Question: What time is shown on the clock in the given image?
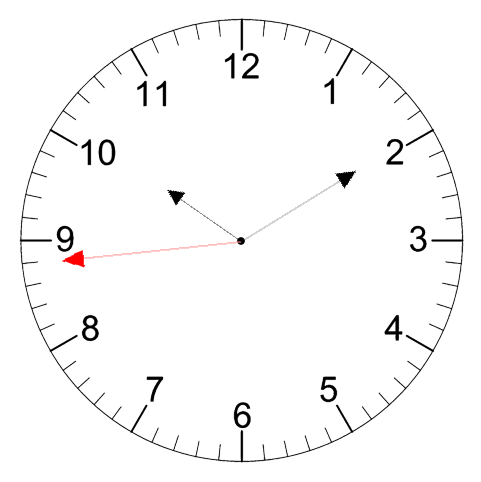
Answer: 10:09:44